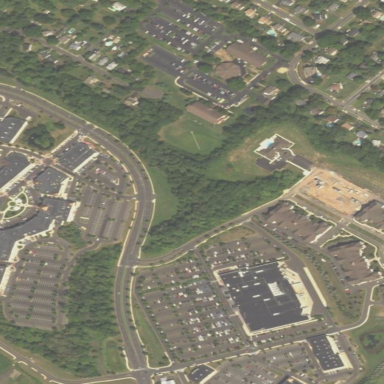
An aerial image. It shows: Retail area.